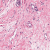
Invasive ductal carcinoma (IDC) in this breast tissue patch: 0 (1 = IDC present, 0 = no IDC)